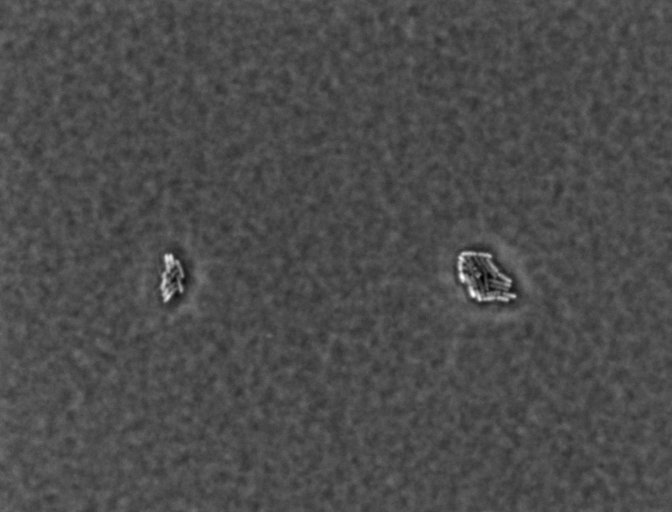
Escherichia coli 1612